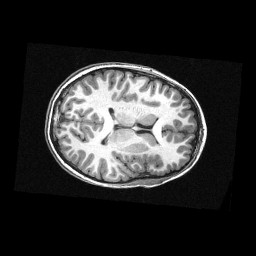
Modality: T1w
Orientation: axial
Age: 11
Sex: male
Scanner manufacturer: siemens
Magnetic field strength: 3 T
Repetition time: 2.3 s
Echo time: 0.00336 s